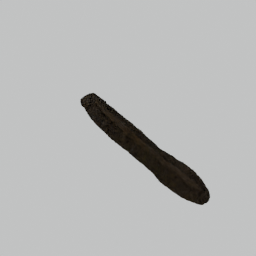
Label: nature